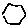
Label: hexagon